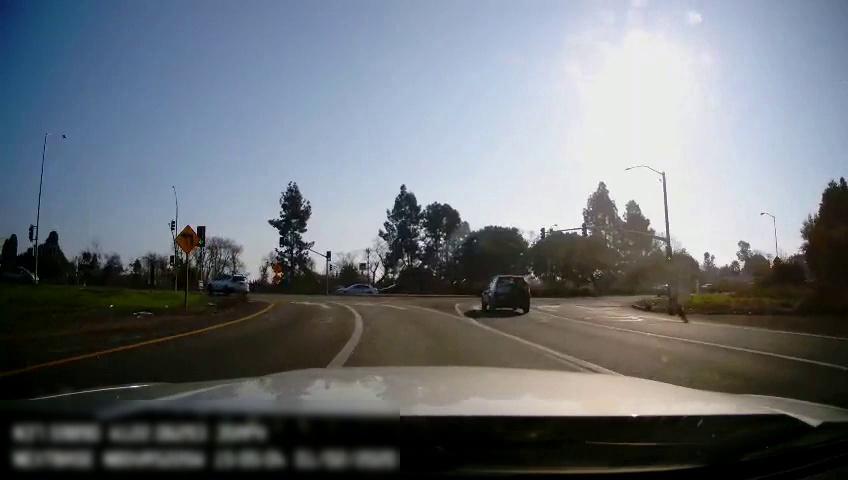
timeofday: Day
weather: Sunny
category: Drivable Space
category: Vehicles | SUV
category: Vehicles | SUV
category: Vehicles | SUV
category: Vehicles | Car
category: Vehicles | Car
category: Lanes | Current Lane
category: Lanes | Alternate Lane
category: Lanes | Alternate Lane
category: Lanes | Alternate Lane
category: Lanes | Alternate Lane
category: Traffic | Lights
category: Traffic | Signs
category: Traffic | Lights
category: Traffic | Lights
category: Traffic | Lights
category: Traffic | Lights
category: Traffic | Lights
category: Traffic | Lights
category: Traffic | Lights
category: Traffic | Signs
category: Traffic | Signs
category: Traffic | Lights